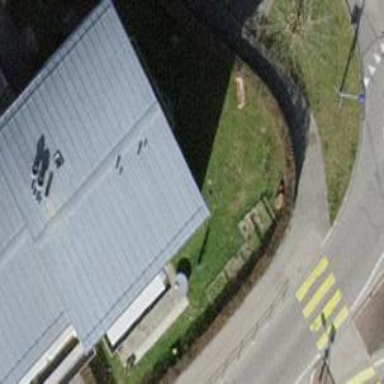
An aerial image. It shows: School building with school amenities.